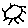
Label: sun